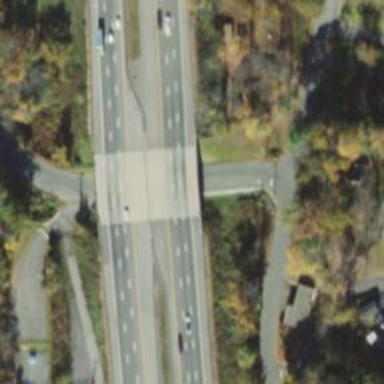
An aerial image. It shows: Bridge over motorway.